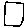
Label: square